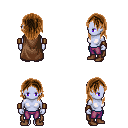
a pixel art fantasy rpg character, female body template, dark elf, purple skin, brown cape, magenta pants, brown long hairstyle, leather bracers, brown shoes, four views (front, back, left, right), 2x2 character sprite sheet, small pixel art, hard edges, no anti-aliasing